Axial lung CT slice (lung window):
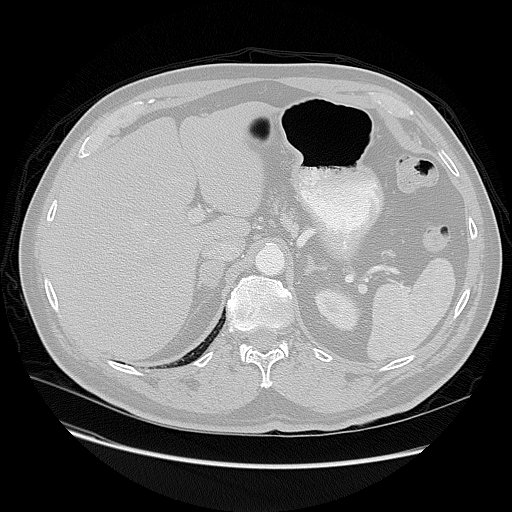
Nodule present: no